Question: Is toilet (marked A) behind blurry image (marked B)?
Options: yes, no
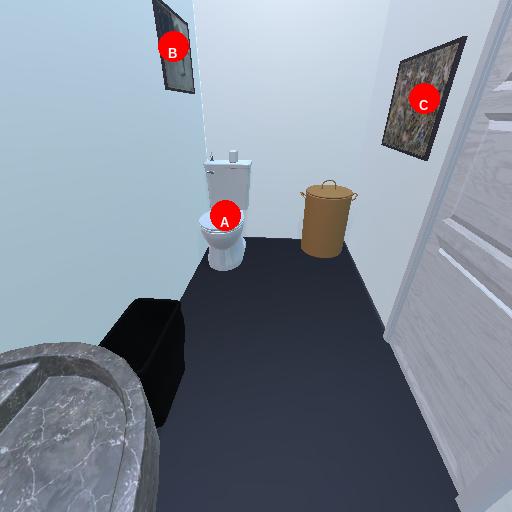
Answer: yes